Question: I'm trying to get parameters from the url using param in a controller. My url is: .../index?format=json
I've tried to get the params from the following two methods:
'''
def format = params.format
def parameters = getParams()
'''
The below is what I get in the debug results:

My question is why the format value isn't coming through in the code?
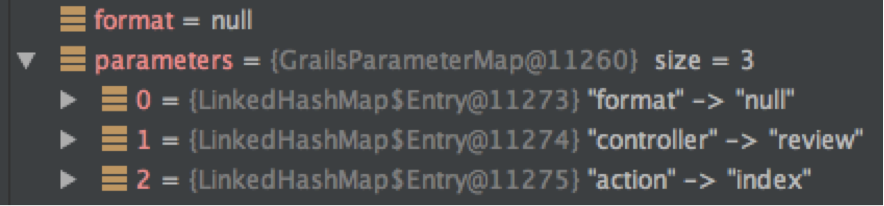
Answer: The format parameter gets populated by the type of content you are asking for (JSON, XML, etc). So, a request parameter called format will get overridden.
See here for more details: <URL>